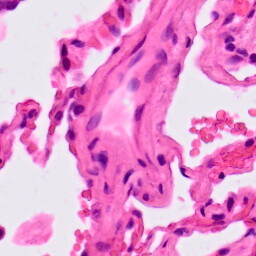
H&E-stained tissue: Lung